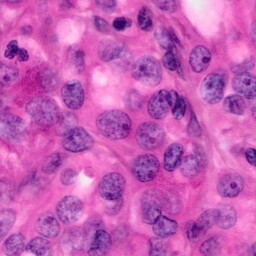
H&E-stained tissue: Pancreatic